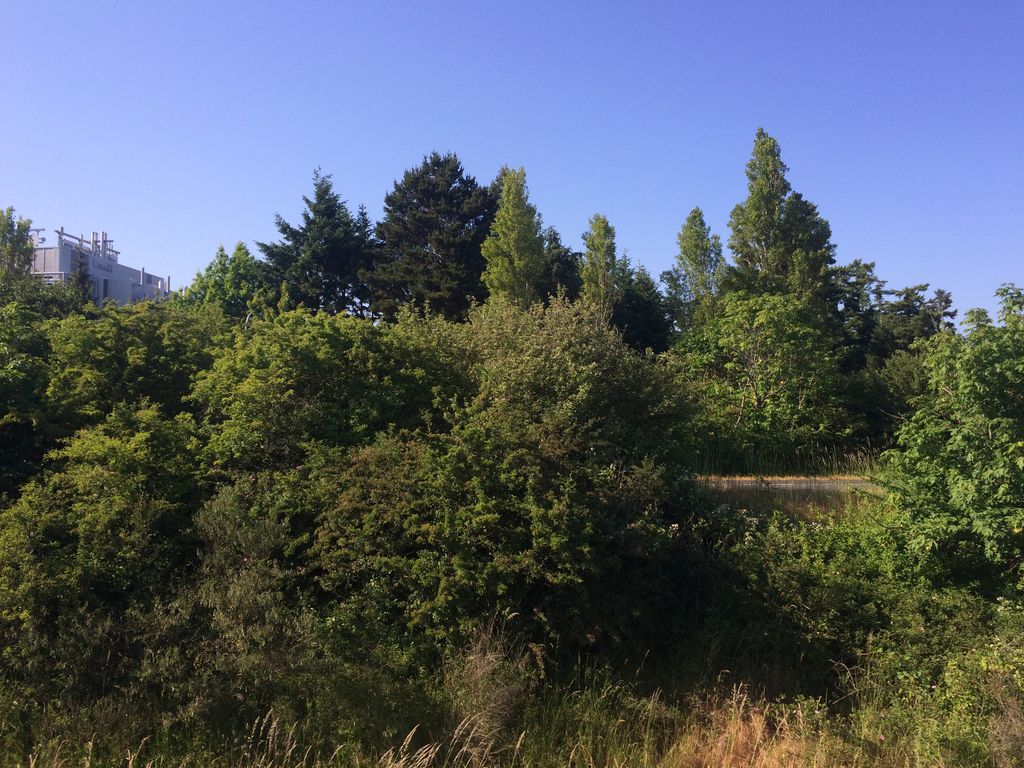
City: victoria